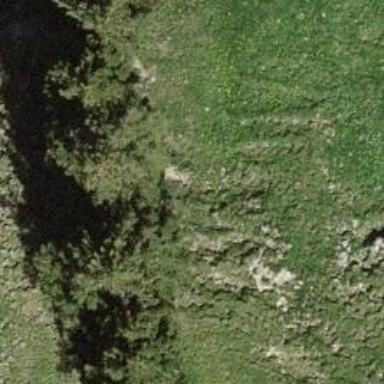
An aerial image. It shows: Needle-leaved tree in natural setting.